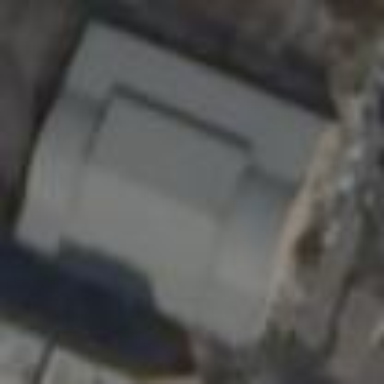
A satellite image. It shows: Building that is part of sports center. The sports center offers facilities for soccer and gym activities.